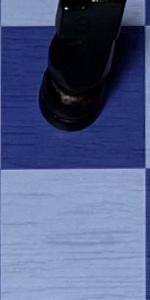
Label: Empty